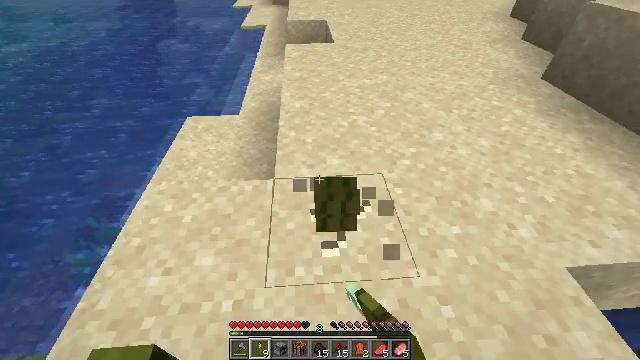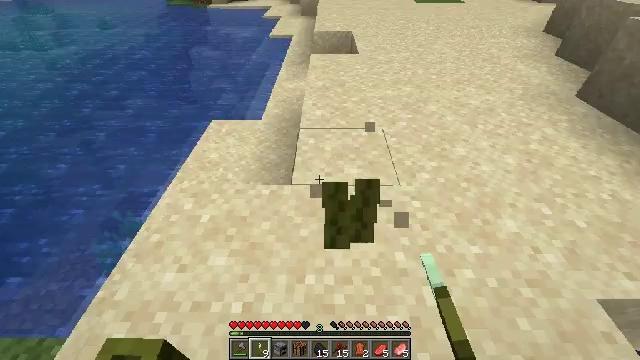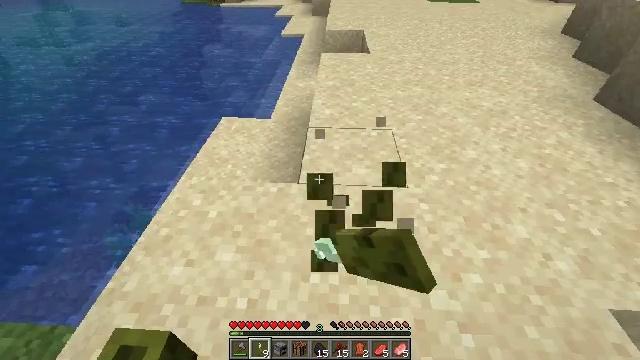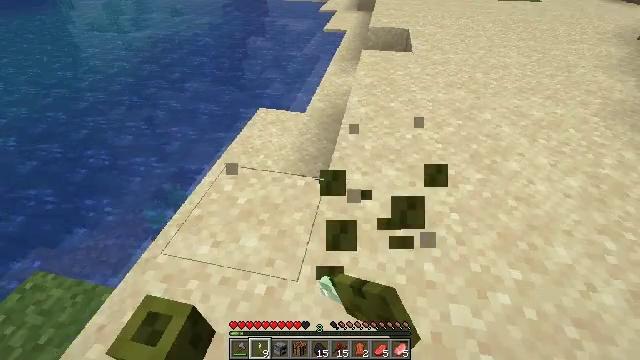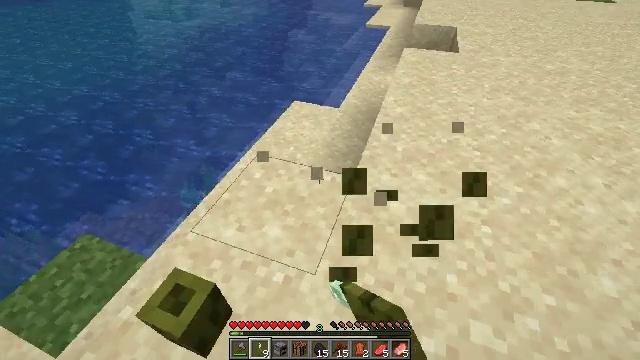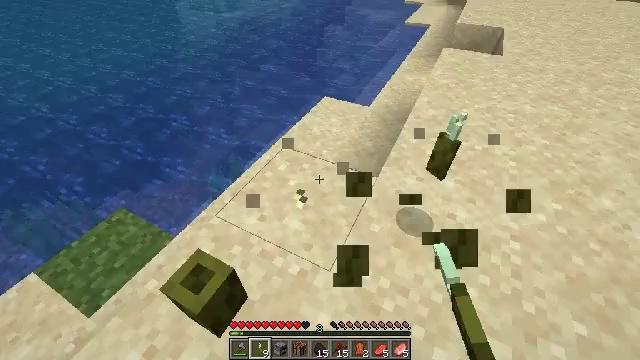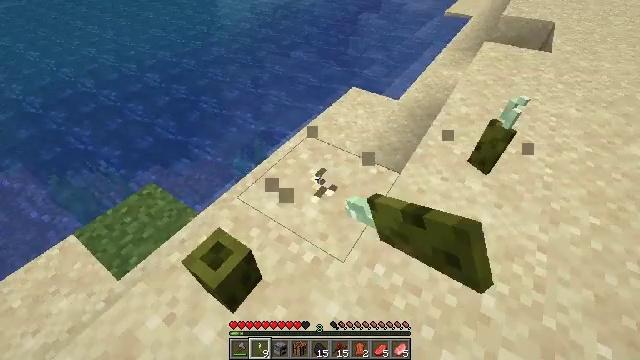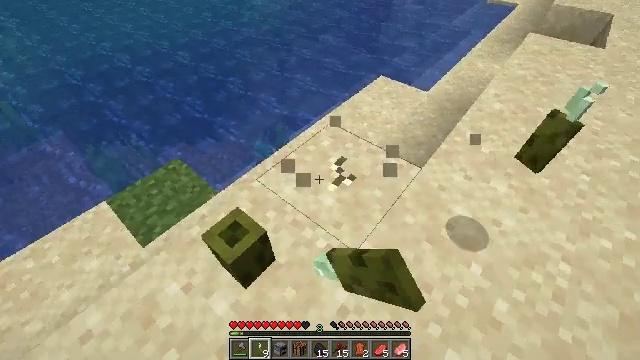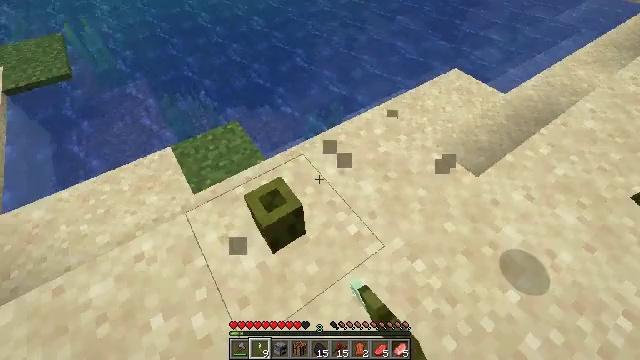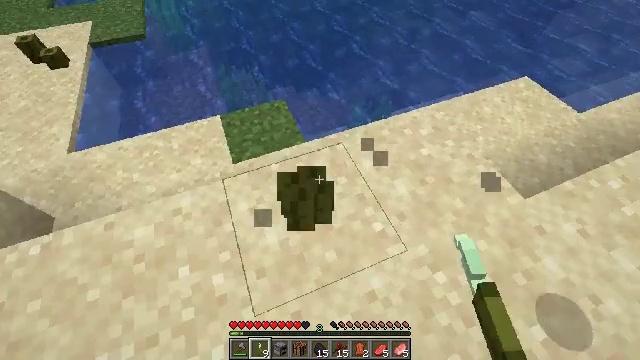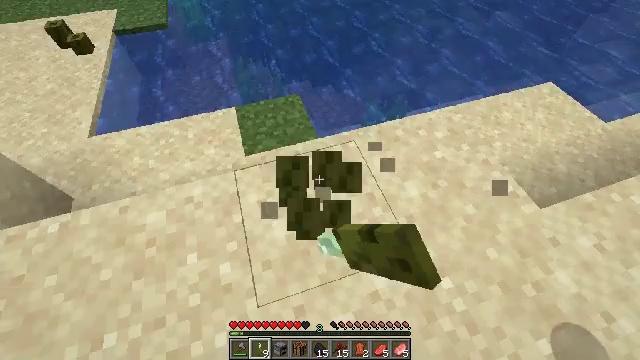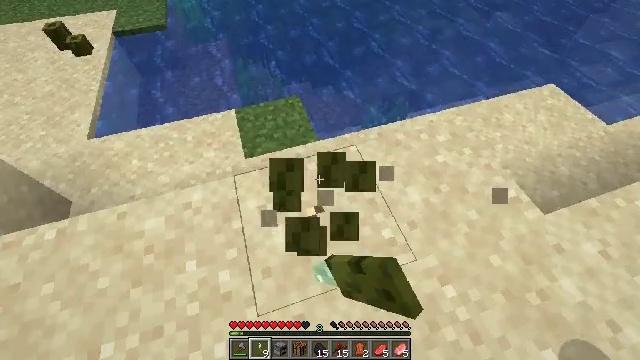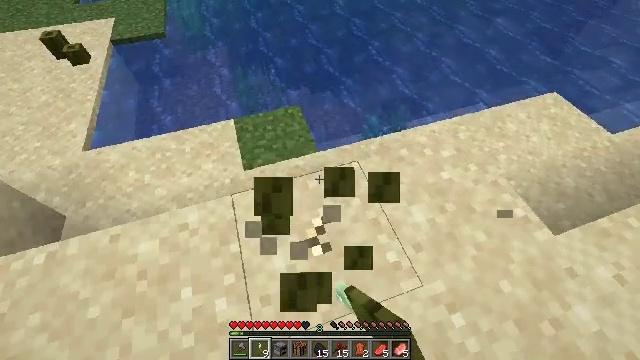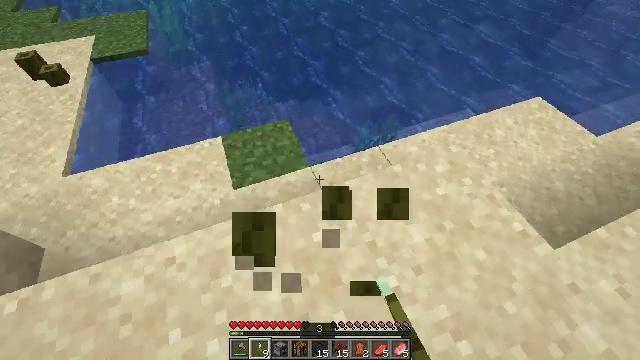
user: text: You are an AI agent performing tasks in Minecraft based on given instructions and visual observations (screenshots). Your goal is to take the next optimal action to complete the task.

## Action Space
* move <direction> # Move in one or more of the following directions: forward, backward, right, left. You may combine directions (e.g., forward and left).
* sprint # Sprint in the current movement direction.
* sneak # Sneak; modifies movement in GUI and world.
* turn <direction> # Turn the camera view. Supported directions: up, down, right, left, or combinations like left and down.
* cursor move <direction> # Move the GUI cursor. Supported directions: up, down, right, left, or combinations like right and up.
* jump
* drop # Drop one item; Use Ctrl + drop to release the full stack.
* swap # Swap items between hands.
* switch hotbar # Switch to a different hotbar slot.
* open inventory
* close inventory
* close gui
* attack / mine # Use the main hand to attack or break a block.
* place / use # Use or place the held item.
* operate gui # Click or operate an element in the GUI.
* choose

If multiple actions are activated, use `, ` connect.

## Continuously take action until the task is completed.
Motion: motion action
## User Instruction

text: Harvest sea pickles while diving.
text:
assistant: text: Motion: turn left and up, attack / mine
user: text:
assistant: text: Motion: turn left, attack / mine
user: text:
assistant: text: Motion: turn left, attack / mine
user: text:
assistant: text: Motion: turn left, attack / mine
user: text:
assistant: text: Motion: turn left, attack / mine
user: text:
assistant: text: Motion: turn left and down, attack / mine
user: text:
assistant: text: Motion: turn left and down, attack / mine
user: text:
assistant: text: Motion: turn left and down, attack / mine
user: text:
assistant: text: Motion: turn left and down, attack / mine
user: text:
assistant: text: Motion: turn left, attack / mine
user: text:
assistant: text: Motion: move forward, attack / mine
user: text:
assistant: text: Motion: move forward, attack / mine
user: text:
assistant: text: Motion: move forward, turn right and up, attack / mine
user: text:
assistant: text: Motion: sprint, attack / mine